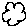
Label: cloud